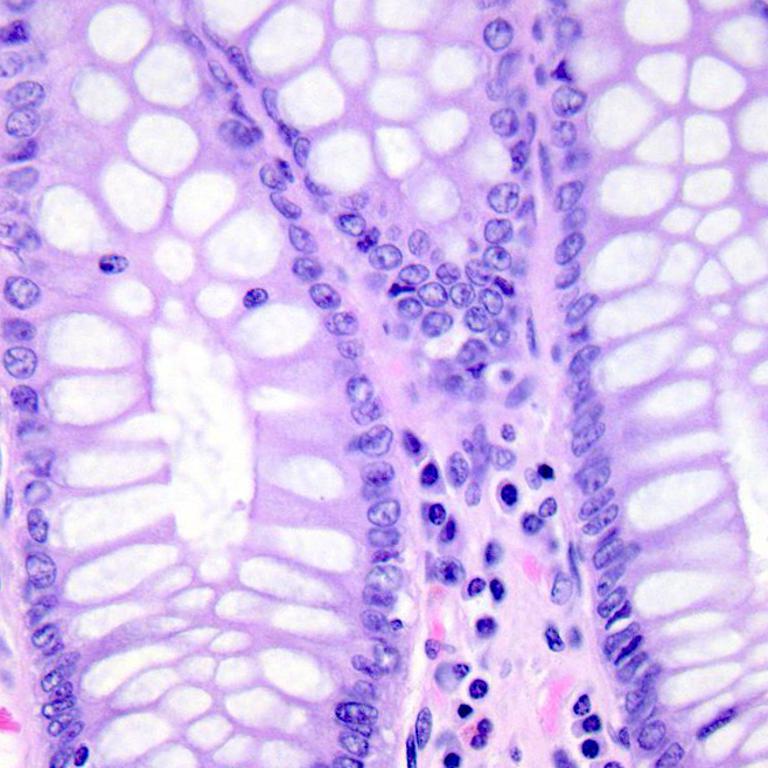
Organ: colon
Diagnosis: benign